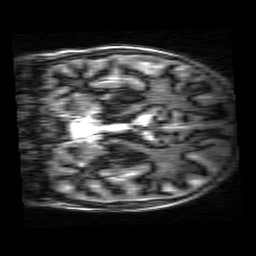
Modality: MP2RAGE
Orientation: coronal
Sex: male
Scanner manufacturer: siemens
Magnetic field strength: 3 T
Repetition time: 5 s
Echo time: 0.00368 s